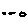
Label: cloud